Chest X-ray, PA view. Patient: 26 years old, sex M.
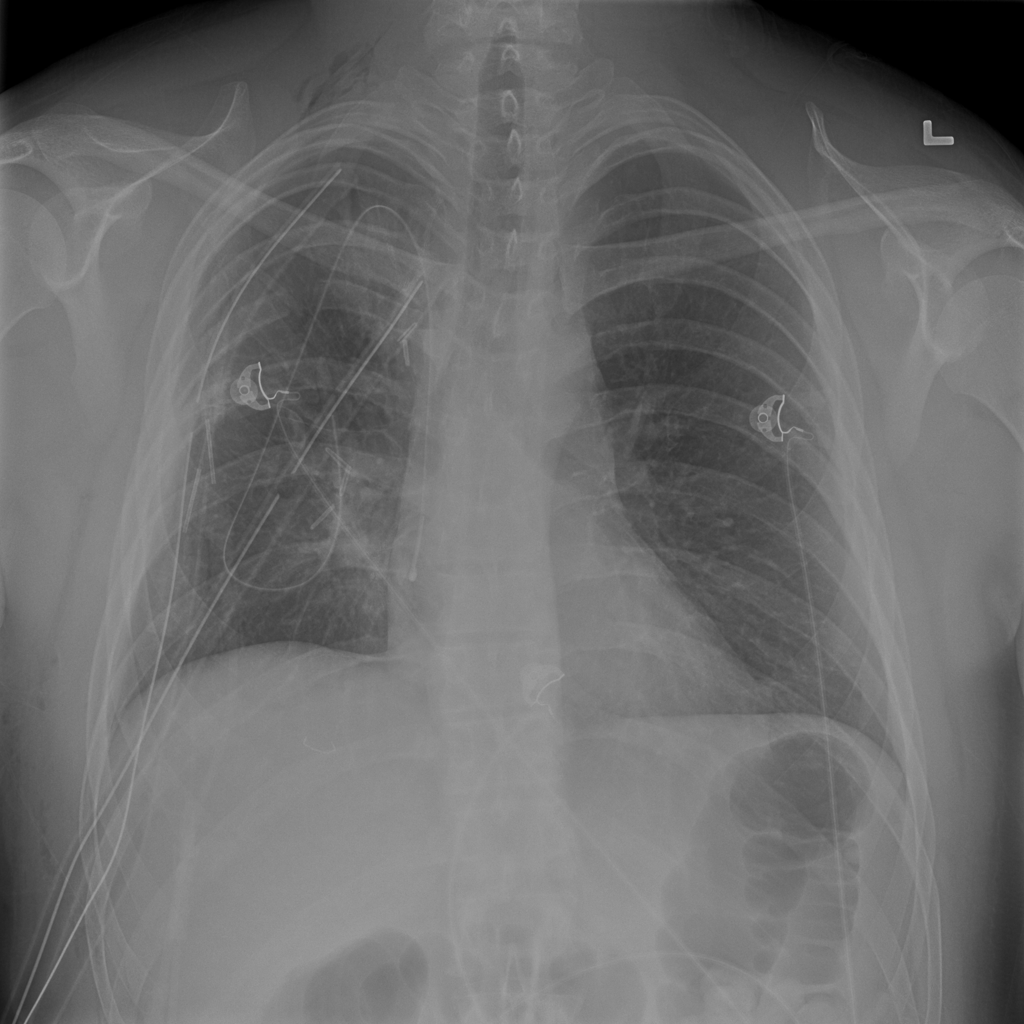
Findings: No Finding